Field crop: maize
Growth stage: 2
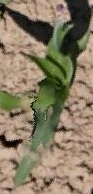
Species: maize